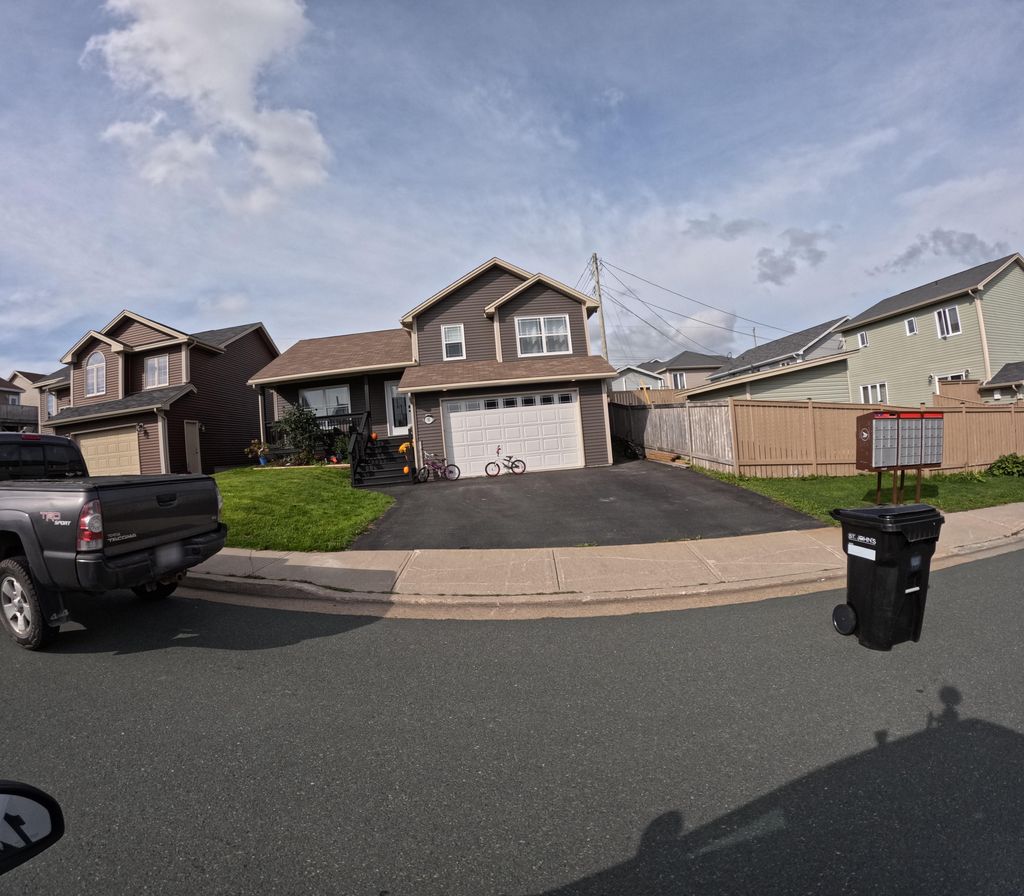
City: st_johns